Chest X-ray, PA view. Patient: 68 years old, sex F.
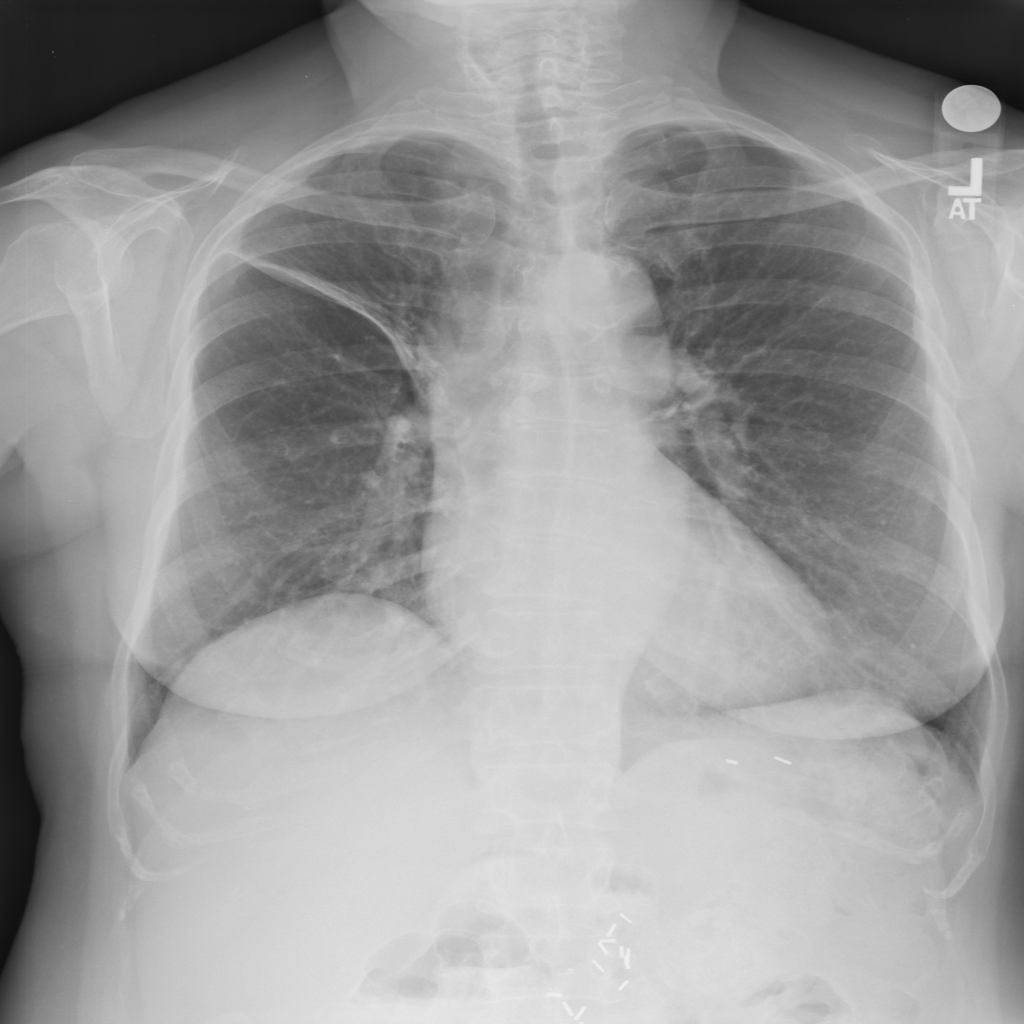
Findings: Atelectasis